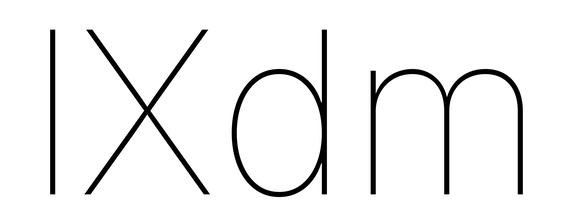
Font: Inter_Thin